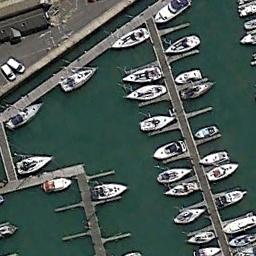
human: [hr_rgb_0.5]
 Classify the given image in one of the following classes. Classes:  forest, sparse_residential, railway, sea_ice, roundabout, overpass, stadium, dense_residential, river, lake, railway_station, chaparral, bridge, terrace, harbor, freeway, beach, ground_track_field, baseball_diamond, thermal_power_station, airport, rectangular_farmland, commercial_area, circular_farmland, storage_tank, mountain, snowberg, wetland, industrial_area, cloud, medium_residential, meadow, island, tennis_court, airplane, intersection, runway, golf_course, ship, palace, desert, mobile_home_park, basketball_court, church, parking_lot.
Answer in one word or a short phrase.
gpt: harbor